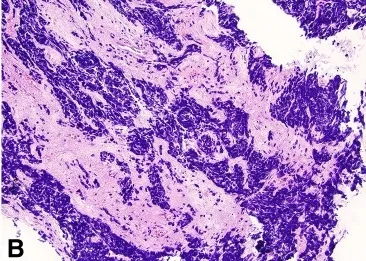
At higher magnification, cytoplasm is scant, and ,nuclear molding is present.
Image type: pathology (h&e)